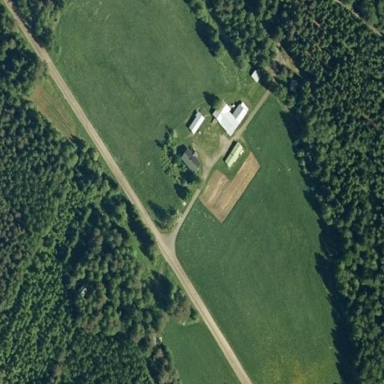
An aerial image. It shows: Farmyard area.